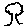
Label: tree